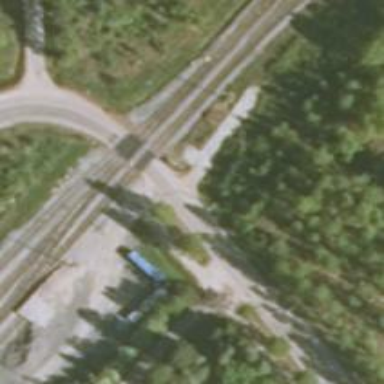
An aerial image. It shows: Level crossing with light signals and saltire markings.